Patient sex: M
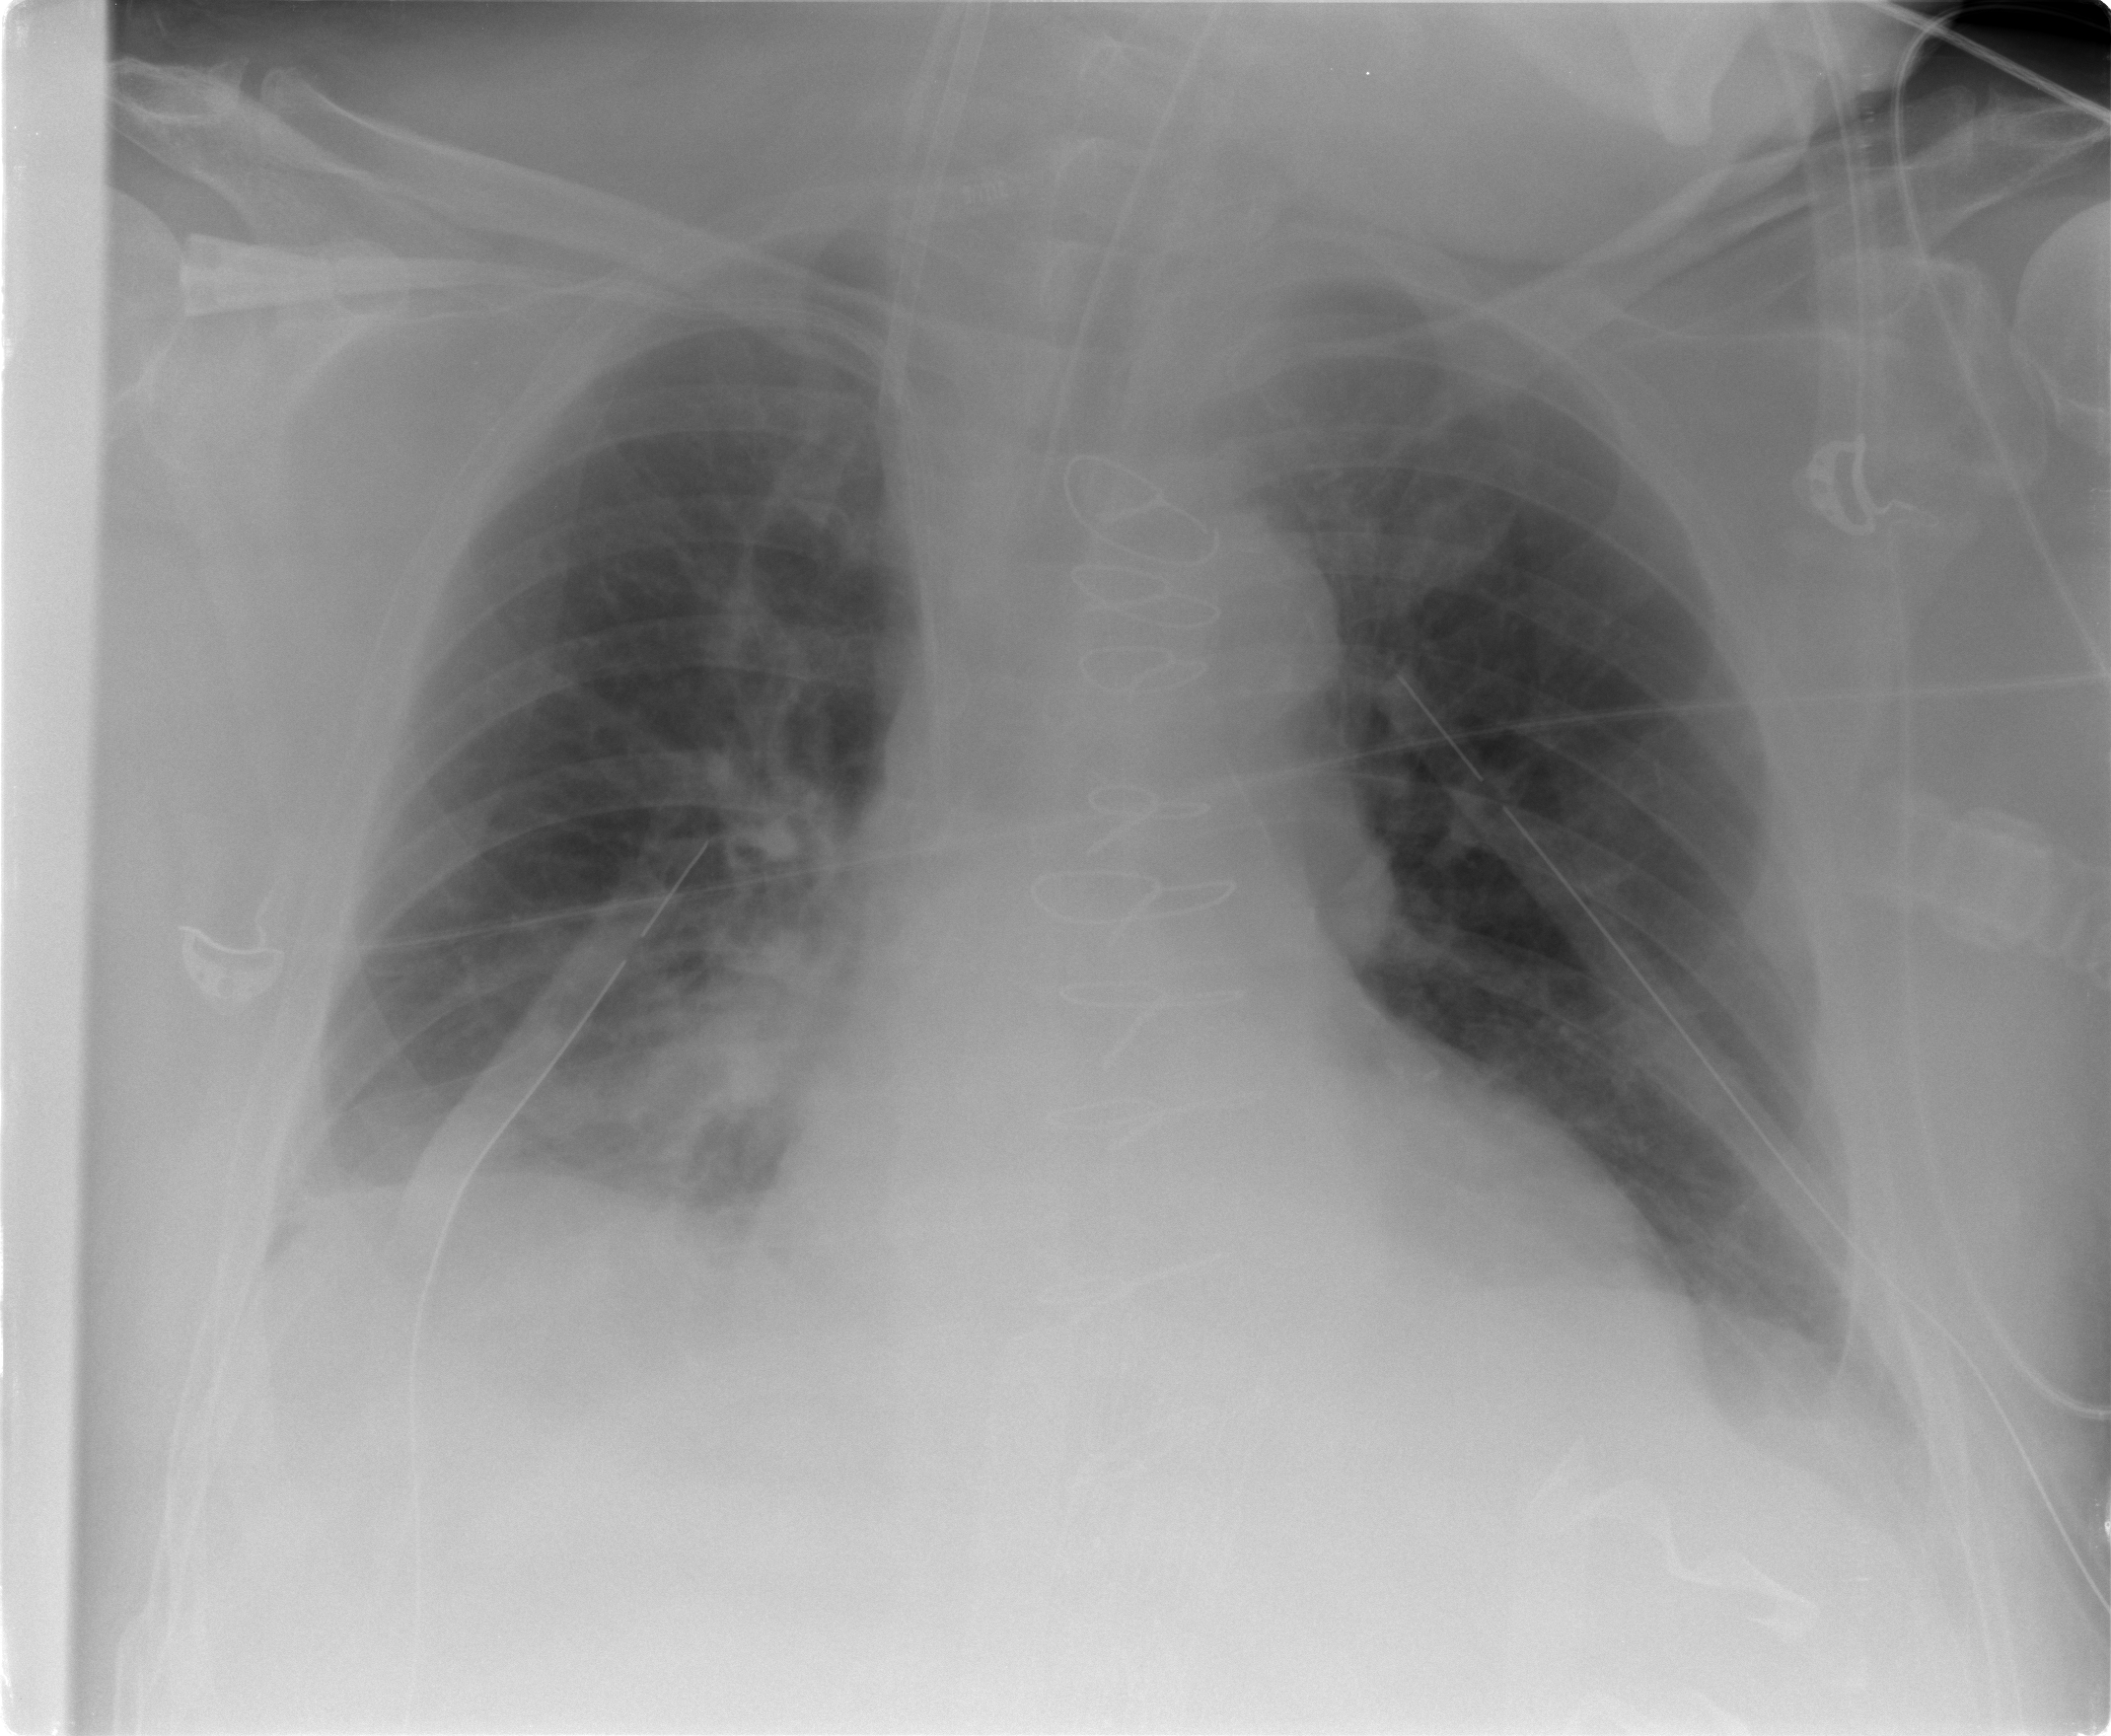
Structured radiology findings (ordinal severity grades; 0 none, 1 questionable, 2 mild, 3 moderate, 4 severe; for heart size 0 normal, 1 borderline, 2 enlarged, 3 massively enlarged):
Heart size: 0
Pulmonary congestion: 0
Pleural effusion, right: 2
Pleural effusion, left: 1
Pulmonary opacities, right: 2
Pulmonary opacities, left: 0
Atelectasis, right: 2
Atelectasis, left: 2